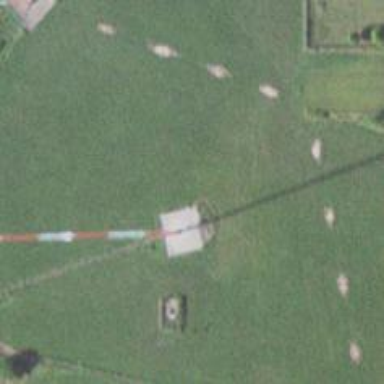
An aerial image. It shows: Communication mast tower.